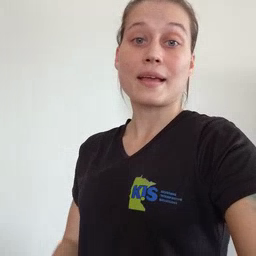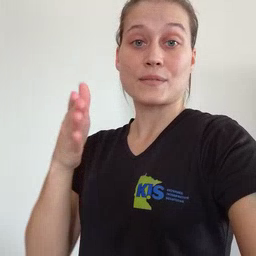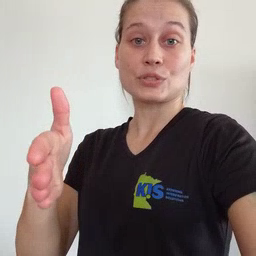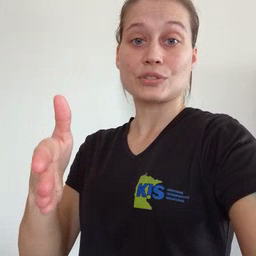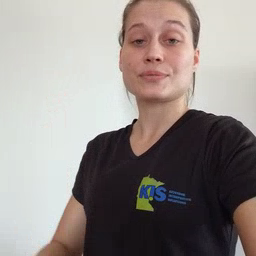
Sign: after